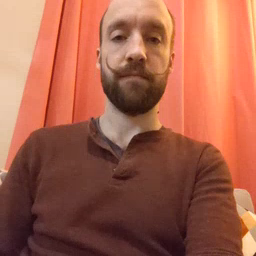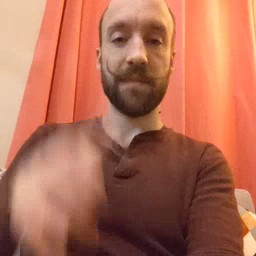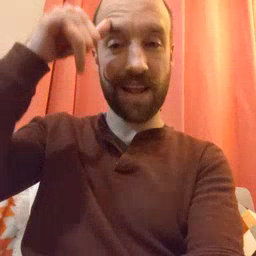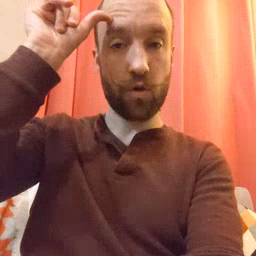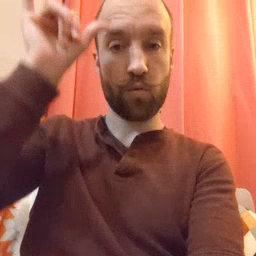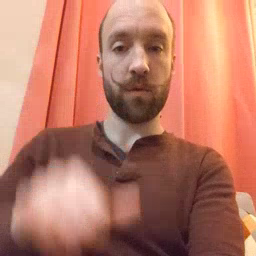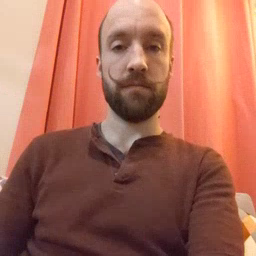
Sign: cow